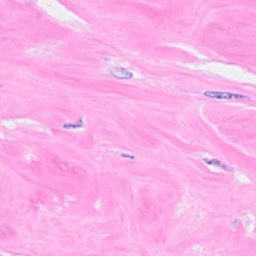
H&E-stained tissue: Breast